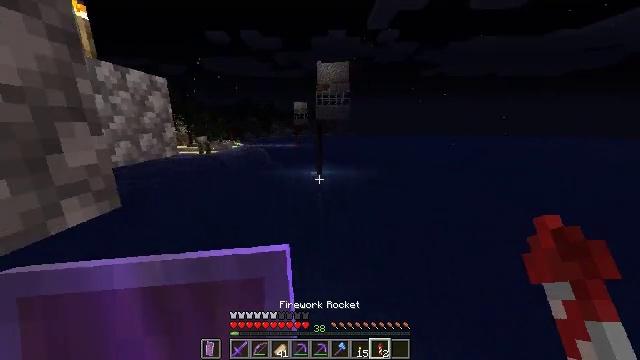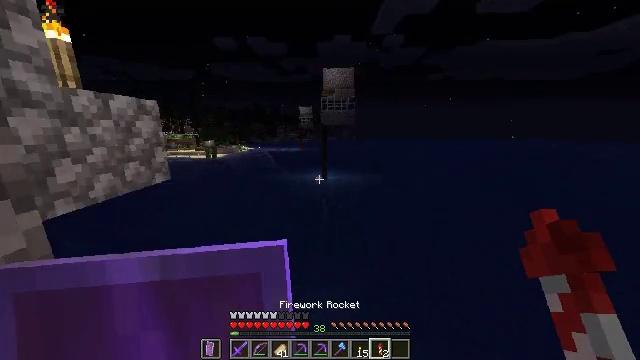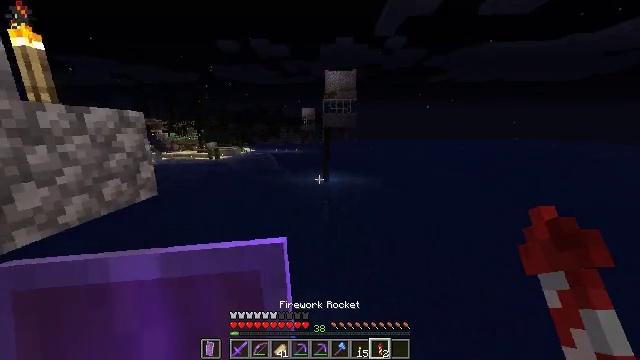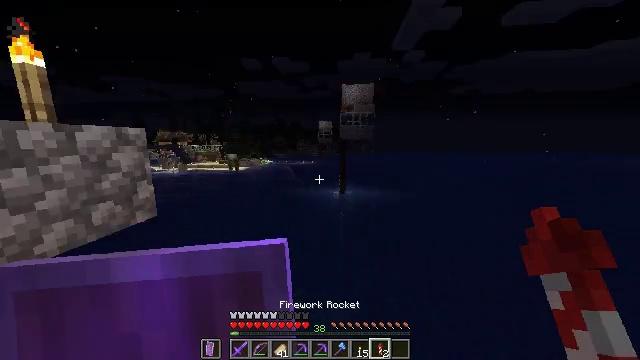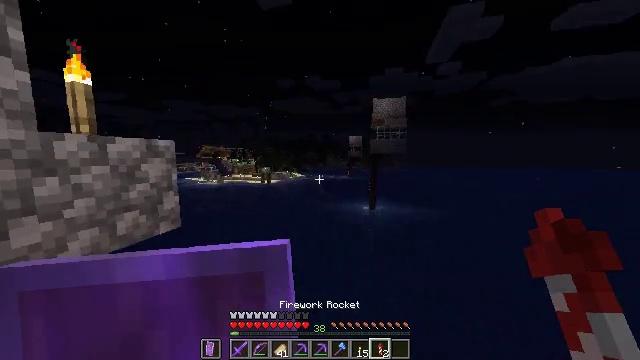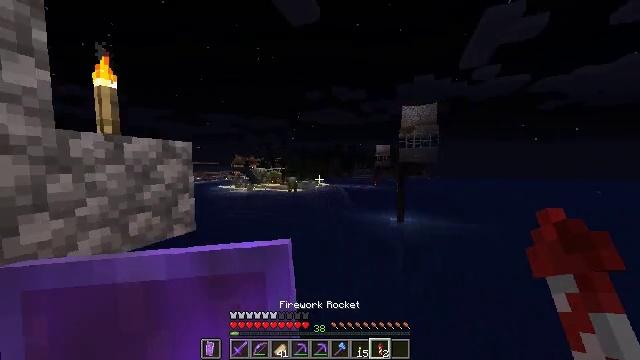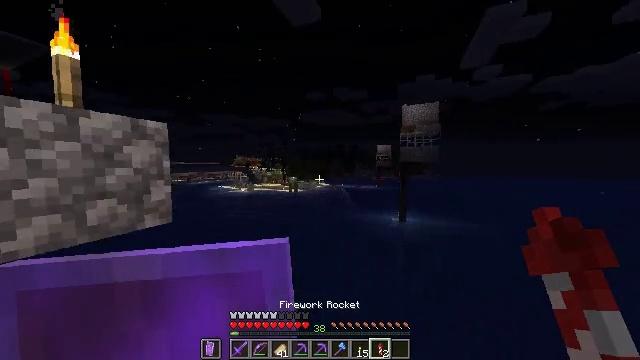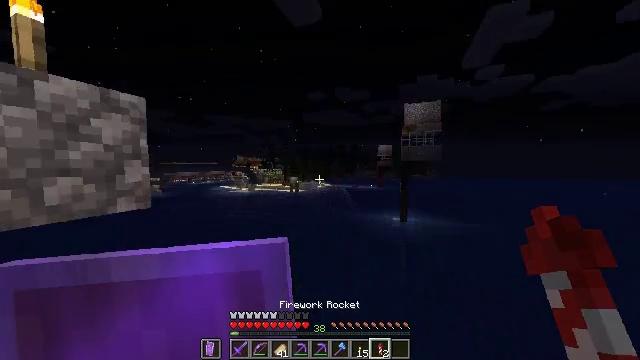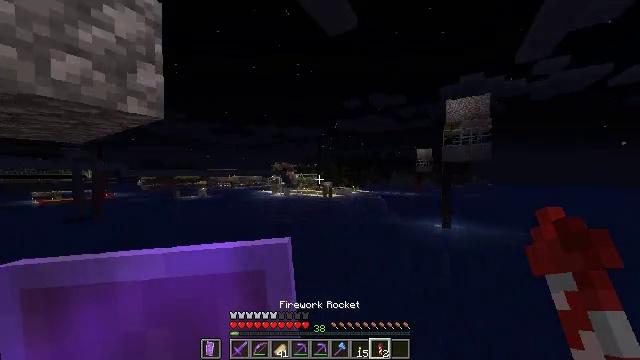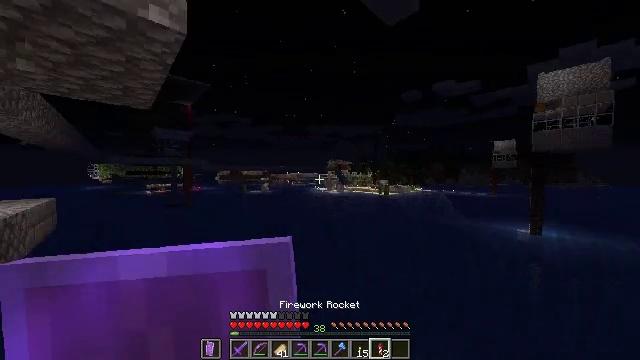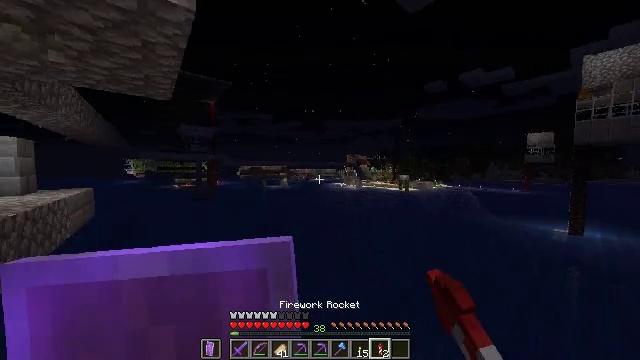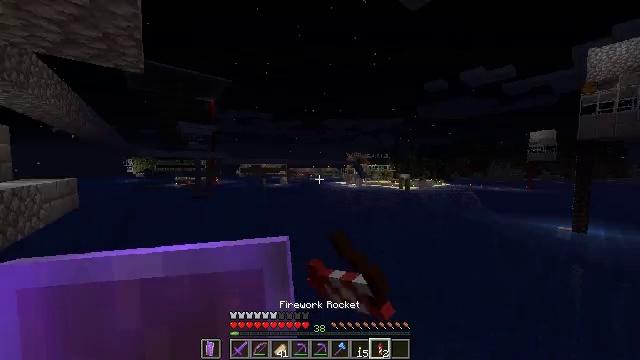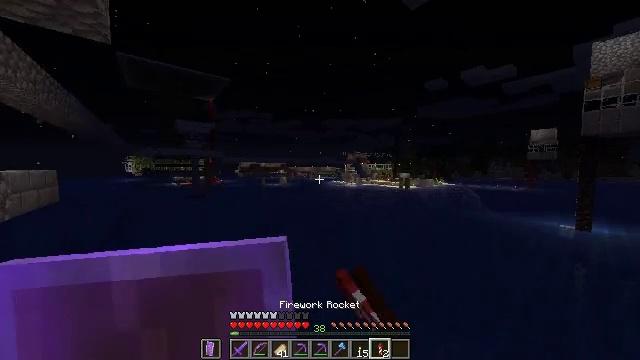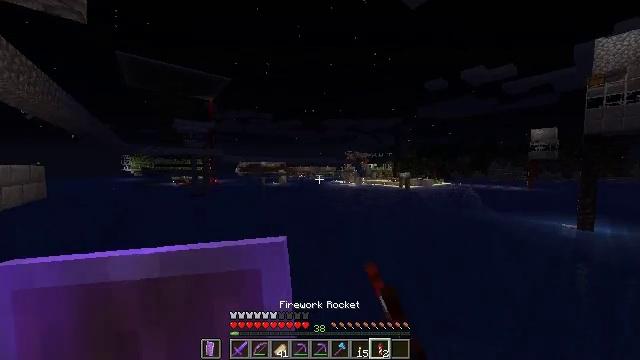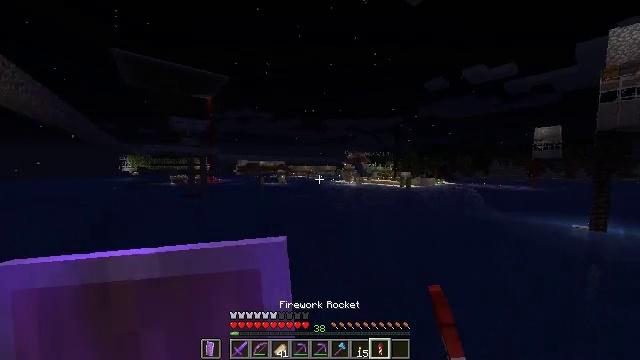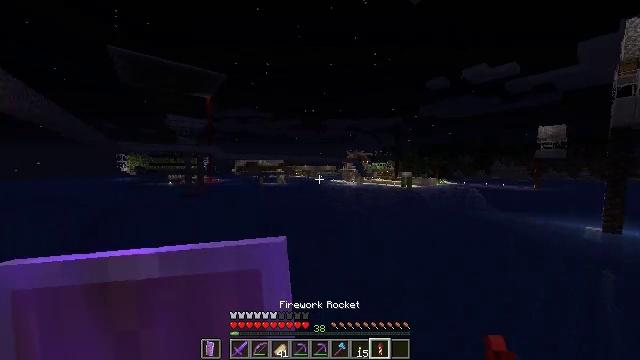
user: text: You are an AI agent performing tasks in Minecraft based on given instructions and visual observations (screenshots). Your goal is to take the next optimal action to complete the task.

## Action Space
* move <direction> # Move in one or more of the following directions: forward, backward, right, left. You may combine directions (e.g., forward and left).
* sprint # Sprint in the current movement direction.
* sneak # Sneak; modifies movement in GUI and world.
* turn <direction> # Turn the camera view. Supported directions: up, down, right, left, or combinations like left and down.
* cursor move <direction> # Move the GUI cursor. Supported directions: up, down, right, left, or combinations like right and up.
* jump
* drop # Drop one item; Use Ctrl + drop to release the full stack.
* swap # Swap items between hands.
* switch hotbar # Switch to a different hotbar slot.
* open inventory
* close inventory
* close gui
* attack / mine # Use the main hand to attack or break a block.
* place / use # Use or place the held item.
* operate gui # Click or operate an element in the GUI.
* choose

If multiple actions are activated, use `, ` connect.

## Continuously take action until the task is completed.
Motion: motion action
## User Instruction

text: Remove the cobblestone wall block.
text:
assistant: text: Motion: move forward, sprint, turn left, jump
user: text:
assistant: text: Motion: move forward, sprint, jump
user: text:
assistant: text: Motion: move forward, sprint, turn left and up, jump
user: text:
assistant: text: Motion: move forward, sprint, turn left and up
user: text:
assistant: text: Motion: move forward, sprint, turn left and up
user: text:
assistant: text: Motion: move forward, sprint, jump
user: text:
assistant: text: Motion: move forward, sprint, jump
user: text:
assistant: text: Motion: move forward, sprint, turn left and up, jump
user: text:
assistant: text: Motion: move forward, sprint, turn left, use / place, jump
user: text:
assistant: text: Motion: move forward, sprint, turn left and down, use / place, jump
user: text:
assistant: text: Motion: move forward, sprint, use / place, jump
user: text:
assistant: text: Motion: move forward, sprint, jump
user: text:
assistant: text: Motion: move forward, sprint, jump
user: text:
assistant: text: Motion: move forward, sprint, jump
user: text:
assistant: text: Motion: move forward, sprint, jump
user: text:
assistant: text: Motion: move forward, sprint, jump
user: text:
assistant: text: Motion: move forward, sprint, jump
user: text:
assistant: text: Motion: move forward, sprint, jump
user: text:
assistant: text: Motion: move forward, sprint
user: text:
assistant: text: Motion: move forward, sprint
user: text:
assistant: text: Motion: move forward, sprint
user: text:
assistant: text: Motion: move forward, sprint
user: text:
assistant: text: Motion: move forward, sprint
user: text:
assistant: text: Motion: move forward, sprint
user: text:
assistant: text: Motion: move forward, sprint
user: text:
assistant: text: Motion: move forward, sprint
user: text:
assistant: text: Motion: move forward, sprint
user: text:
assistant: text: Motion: move forward, sprint
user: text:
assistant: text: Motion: move forward, sprint
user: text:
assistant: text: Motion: move forward, sprint